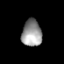
Tissue: prostate
Cell type: Epithelial cells
Senescence score: 0.3272
Nuclear area (px): 522
Mean DAPI intensity: 150.935